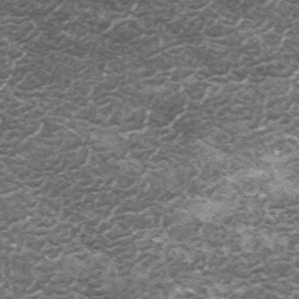
Label: frost